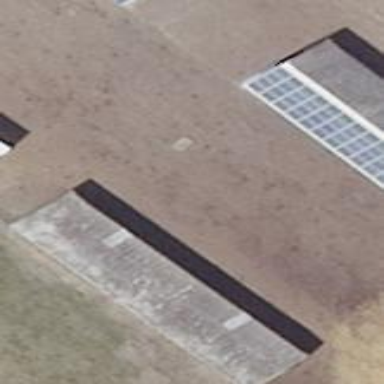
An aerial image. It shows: Building with flat grey roof.